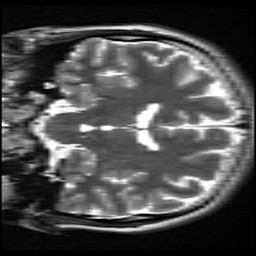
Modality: inplaneT2
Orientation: coronal
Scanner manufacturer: siemens
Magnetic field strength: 3 T
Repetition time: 7.02 s
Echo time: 0.069 s